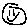
Label: smiley face